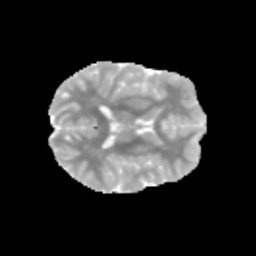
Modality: MD
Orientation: axial
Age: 11
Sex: male
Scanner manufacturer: siemens
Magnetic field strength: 3 T
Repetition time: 3.8 s
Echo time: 0.07 s